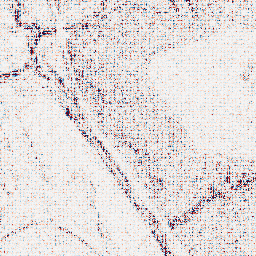
Category: wavelet
Decomposition family: wavelet_biorthogonal
Decomposition parameters: wavelet: bior4.4
level: 1
Upsampling method: sinc_hamming
Upsampling parameters: scale: 8
kernel_size: 8
Upsampling scale: 8